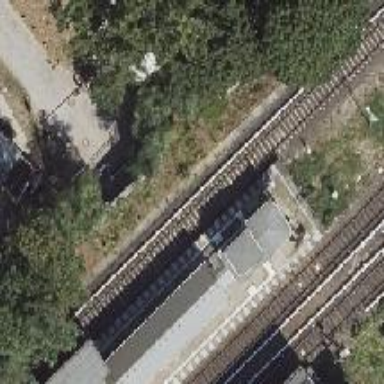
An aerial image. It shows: Railway signal.